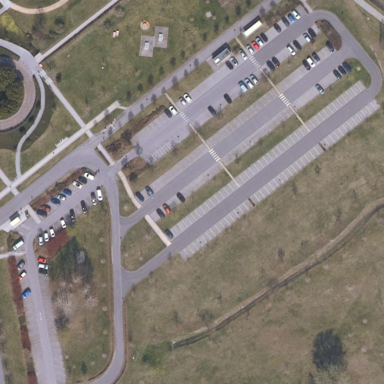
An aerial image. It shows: Parking area with surface.